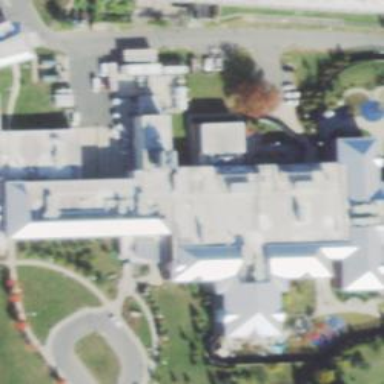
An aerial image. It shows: Hospital providing healthcare services.